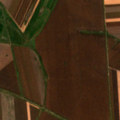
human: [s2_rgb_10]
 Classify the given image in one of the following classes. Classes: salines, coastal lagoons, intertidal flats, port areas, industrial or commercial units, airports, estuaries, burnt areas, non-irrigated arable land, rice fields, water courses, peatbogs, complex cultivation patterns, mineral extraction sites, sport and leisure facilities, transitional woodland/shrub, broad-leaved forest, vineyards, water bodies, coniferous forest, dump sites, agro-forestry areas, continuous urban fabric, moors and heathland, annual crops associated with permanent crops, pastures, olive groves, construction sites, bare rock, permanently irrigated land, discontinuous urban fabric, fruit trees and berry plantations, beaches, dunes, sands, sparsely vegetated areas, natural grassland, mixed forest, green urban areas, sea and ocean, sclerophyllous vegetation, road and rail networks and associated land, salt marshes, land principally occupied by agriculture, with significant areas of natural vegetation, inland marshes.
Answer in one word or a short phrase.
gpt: non-irrigated arable land, land principally occupied by agriculture, with significant areas of natural vegetation